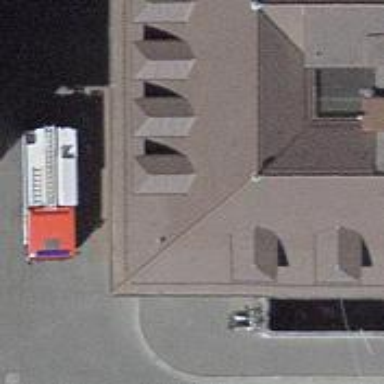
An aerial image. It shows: Asphalt sidewalk with covered arcade.